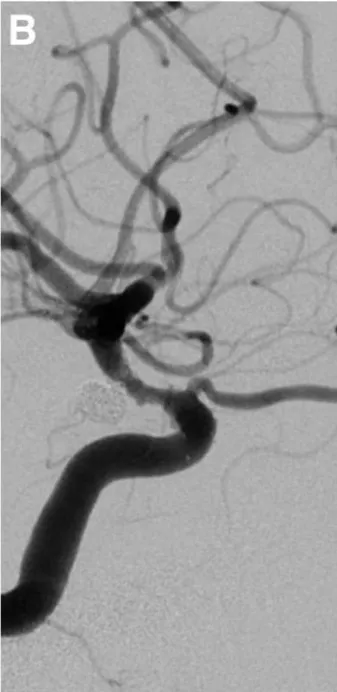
After the operation, the left carotid artery angiogram showed complete aneurysm exclusion and satisfactory carotid revascularization (B).
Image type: radiology (ct)